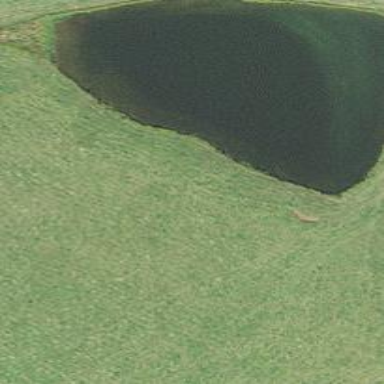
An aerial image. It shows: Pond surrounded by natural water.